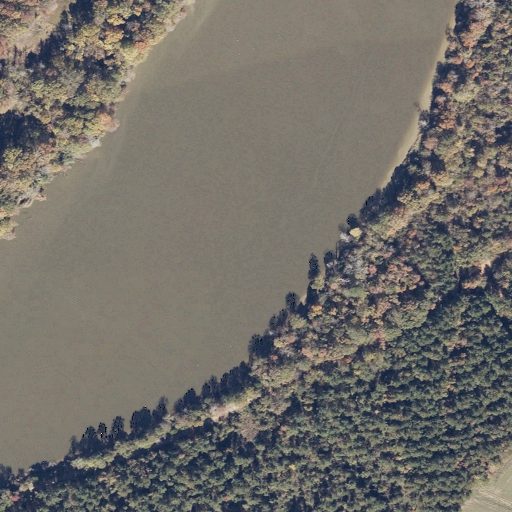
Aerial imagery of bar in Alabama named Carpenters Bar containing open water, woody wetlands, pasture, open development, low intensity development, and grassland